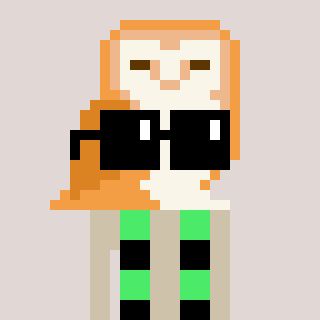
a pixel art character with square black sunglasses, a owl-shaped head and a bege-colored body on a warm background